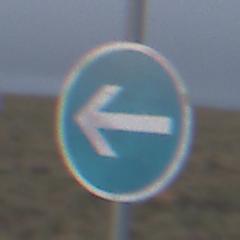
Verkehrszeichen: VorgeschriebeneFahrtrichtungHierLinks
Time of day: SunriseSunset
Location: Outdoor (Nature)
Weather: Overcast
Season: NotSpecified
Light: Natural